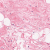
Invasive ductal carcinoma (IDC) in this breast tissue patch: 0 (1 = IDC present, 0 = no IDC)